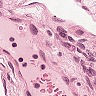
Metastatic tissue present: no